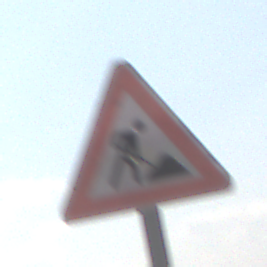
Verkehrszeichen: Arbeitsstelle
Umgebung: Outdoor, Nature
Tageszeit: Midday
Wetter: PartlyCloudy
Licht: Natural
Jahreszeit: NotSpecified
Kontrast: HighContrast